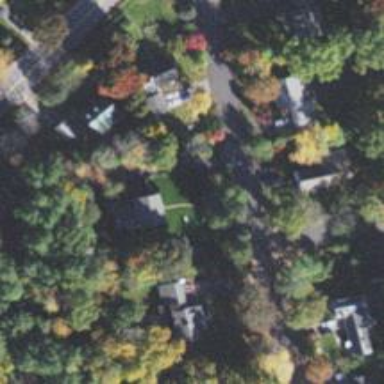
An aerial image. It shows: Driveway leading to service road.